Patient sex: M
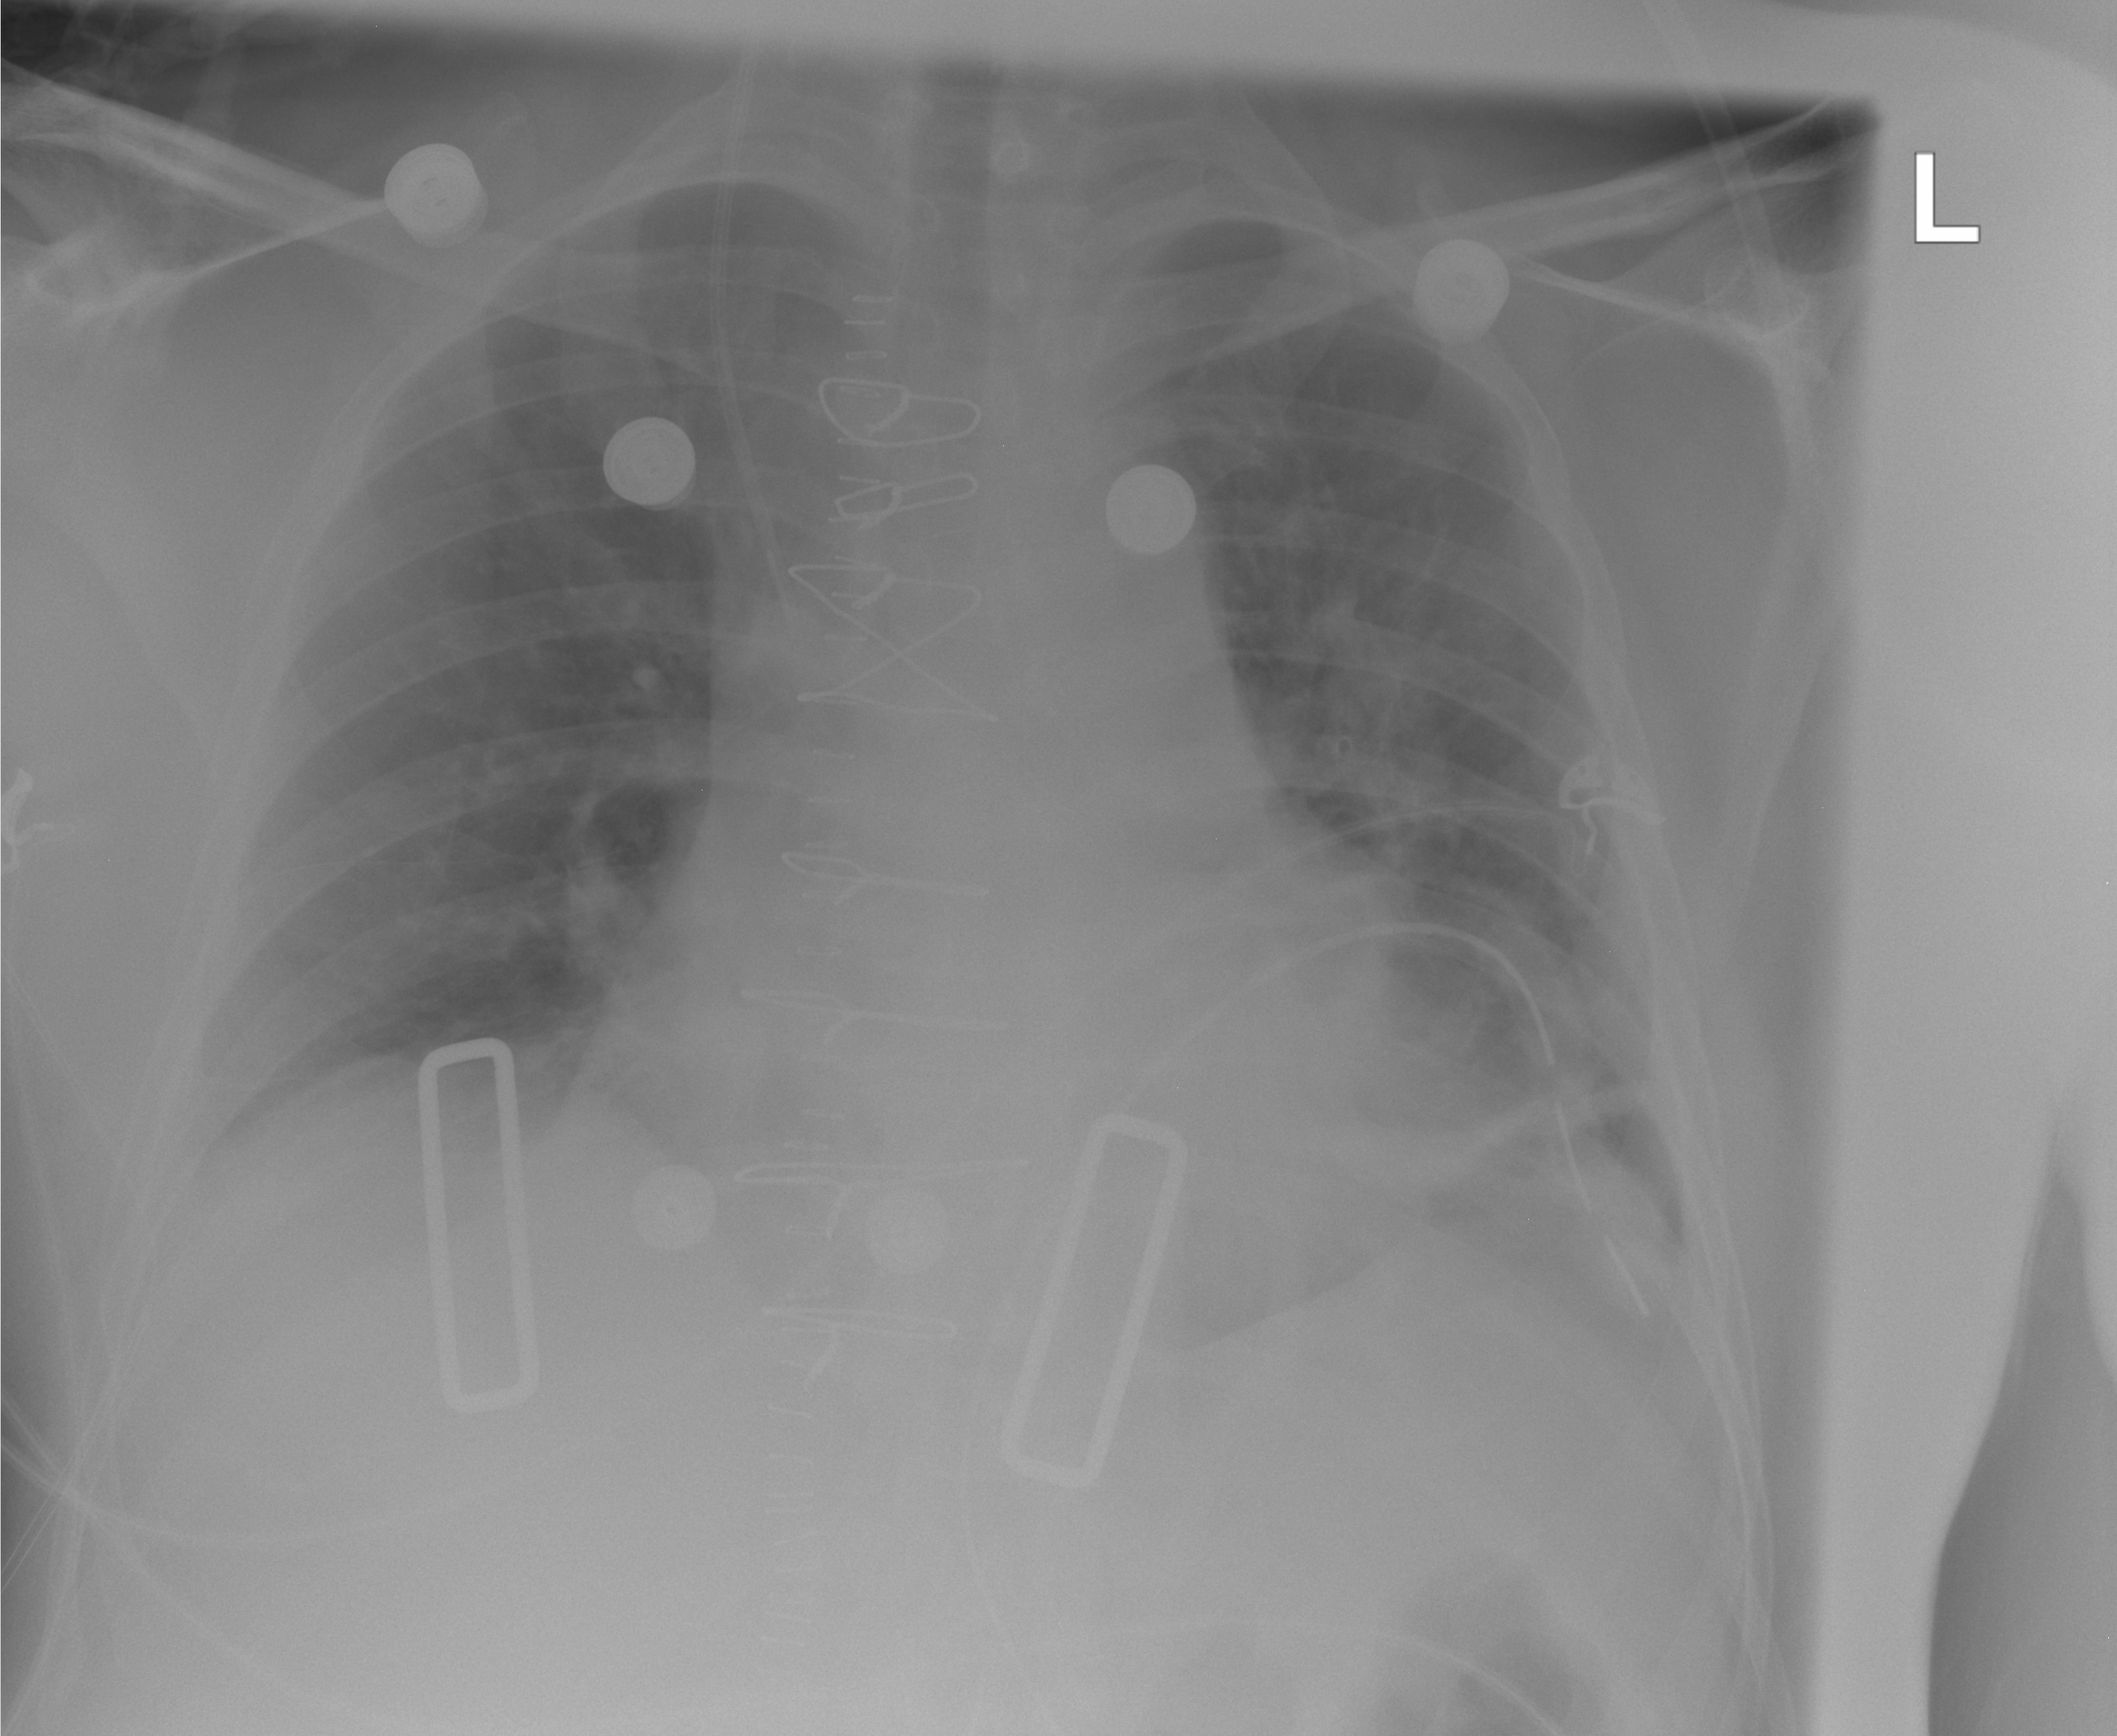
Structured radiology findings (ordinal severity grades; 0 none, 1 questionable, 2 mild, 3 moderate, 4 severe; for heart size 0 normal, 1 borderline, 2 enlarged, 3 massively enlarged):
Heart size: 0
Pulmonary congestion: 0
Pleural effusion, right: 0
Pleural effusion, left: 0
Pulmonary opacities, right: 0
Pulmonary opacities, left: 0
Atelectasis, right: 2
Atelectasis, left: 2